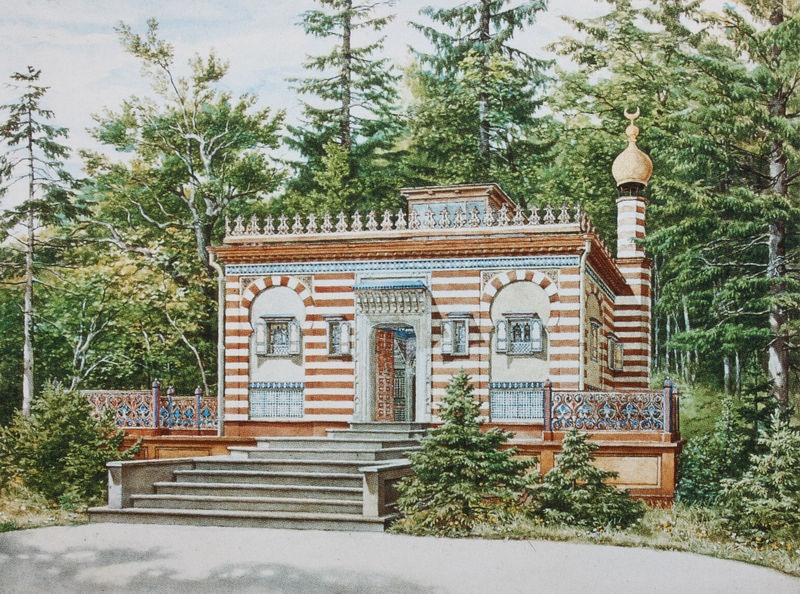
Titel: Ansicht des Marokkanischen Hauses bei Linderhof
Künstler: Heinrich Breling
Schlagwörter: blau, himmel, weiß, wolken, aquarell, bäume, grün, landschaft, ocker, braun, bunt, fenster, grau, tür, zeichnung, anlage, gras, haus, park, rot, weg, wiese, zaun, architektur, sockel, spitze, brüstung, büsche, einsam, kirche, gold, realismus, wald, turm, garten, hellblau, sommer, russland, grafik, graphik, hof, tannen, treppe, realistisch, gestreift, streifen, stufen, frühling, zinnen, bögen, zwiebel, eingang, tusche, moschee, orient, orientalisch, türmchen, zwiebelturm, lichtung, halbmond, sichel, kiosk, koloriert, tanne, entwurf, rom, fries, sims, rotweiß, lust, kapelle, fichten, kiefern, freitreppe, historismus, pavillon, orientalismus, nadelhölzer, islam, türkei, minarett, schlosspark, stiegen, maurisch, indisch, linderhof, zkizze, weißrot, parkburg, mozzarabisch, butze, hufeisenbögen, parkpavillon, teepavillon, jadgschloss